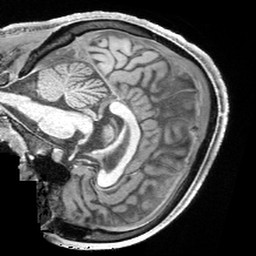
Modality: T1w
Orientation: sagittal